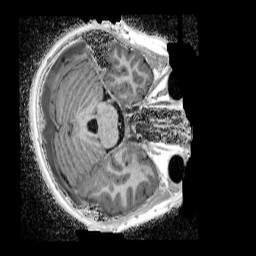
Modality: UNIT1_denoised
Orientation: axial
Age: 11
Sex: male
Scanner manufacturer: siemens
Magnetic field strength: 3 T
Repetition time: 4 s
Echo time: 0.00299 s